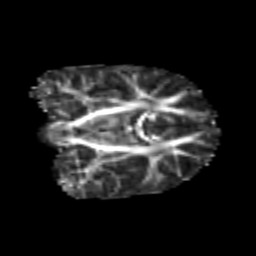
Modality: FA
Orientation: coronal
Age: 7
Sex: male
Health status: healthy